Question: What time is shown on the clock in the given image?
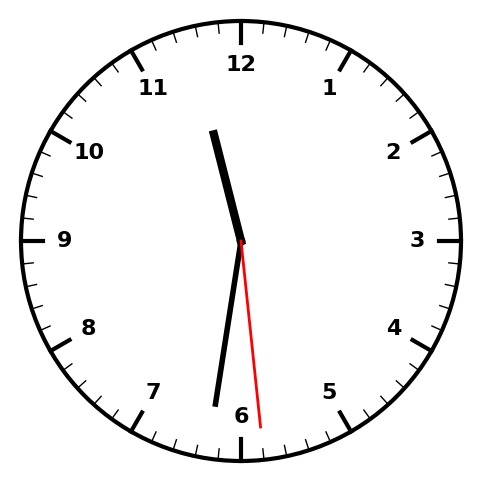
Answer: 11:31:29